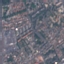
Land use / land cover class: Residential